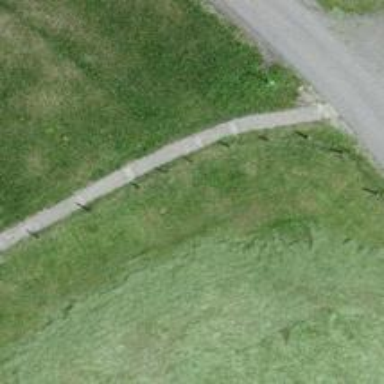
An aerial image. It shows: Path made of paving stones.